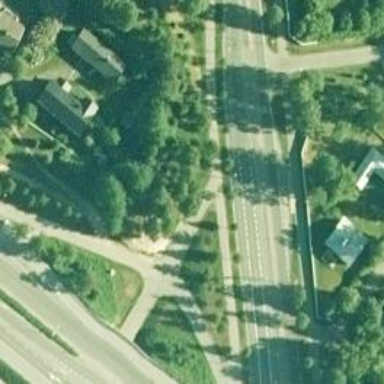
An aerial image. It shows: Cycleway.